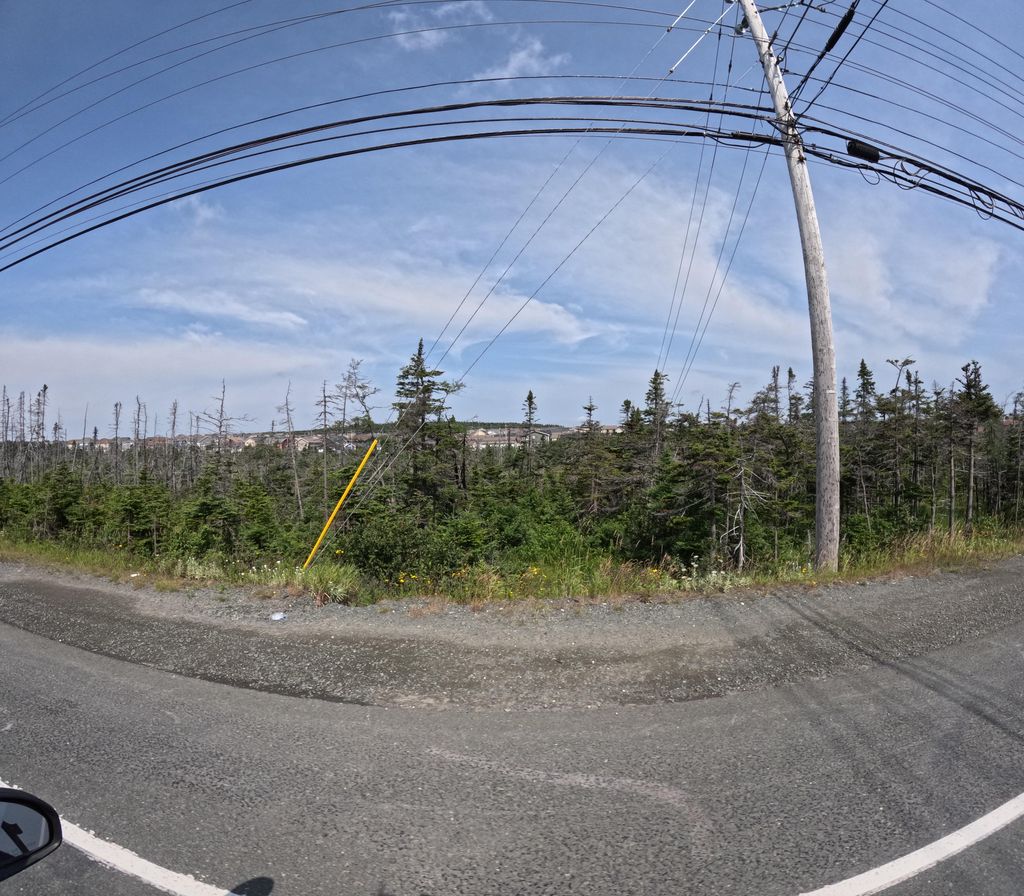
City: st_johns